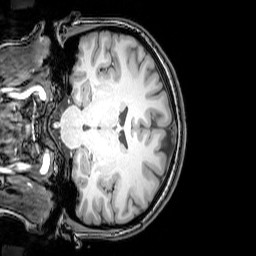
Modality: T1w
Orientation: coronal
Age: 26
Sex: female
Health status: healthy
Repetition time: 0.081 s
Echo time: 0.037 s